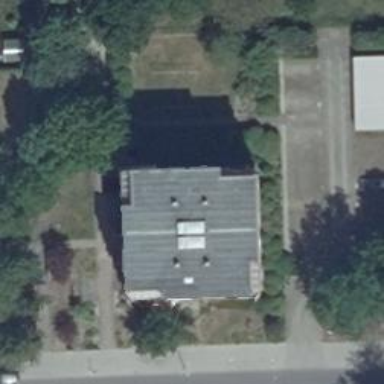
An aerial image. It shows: Pink apartment building with flat roof made of gray tar paper.